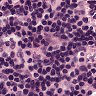
Metastatic tissue present: no